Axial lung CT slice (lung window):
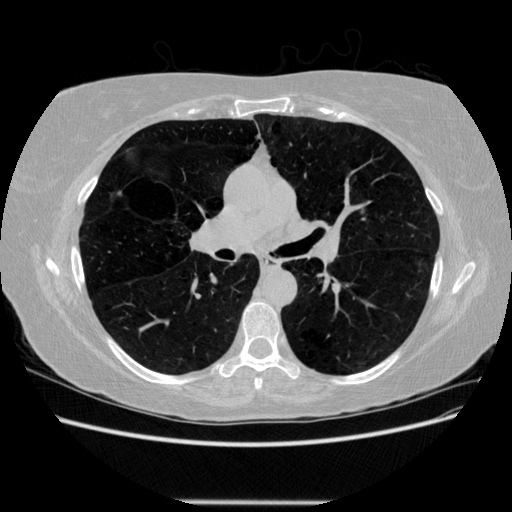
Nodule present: no